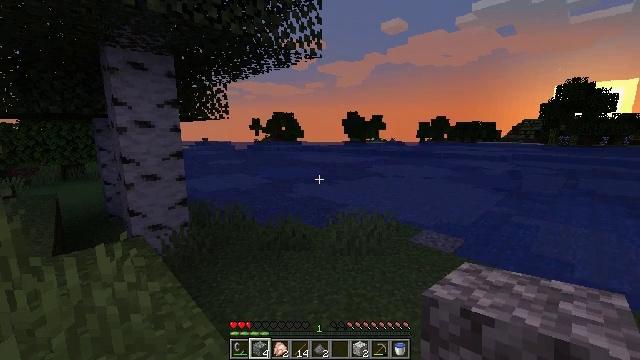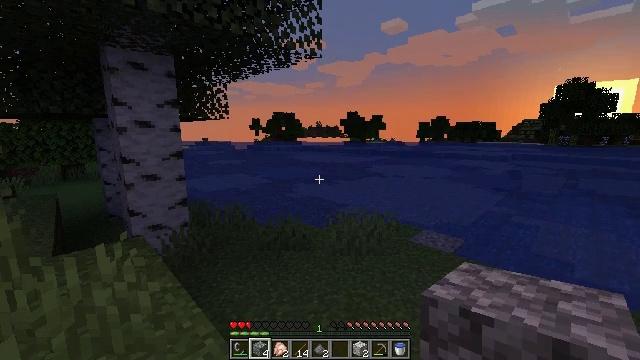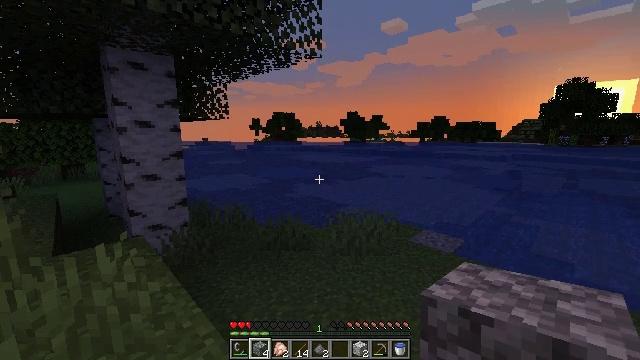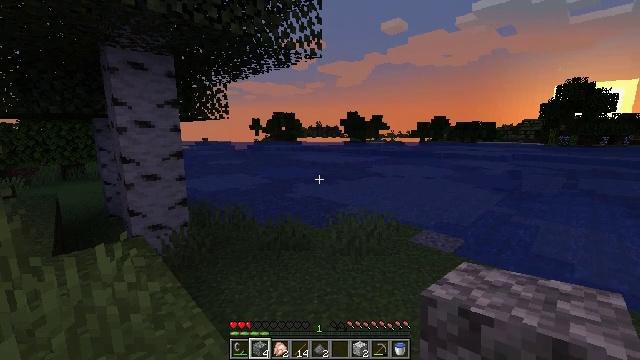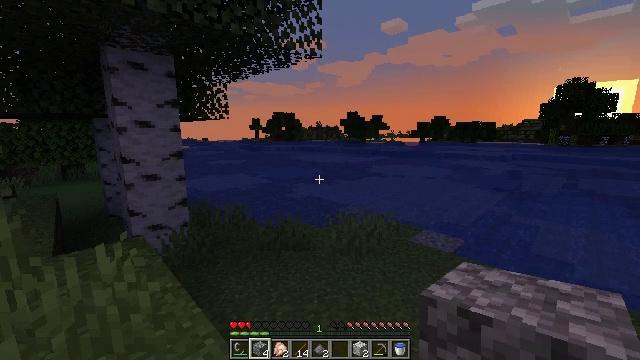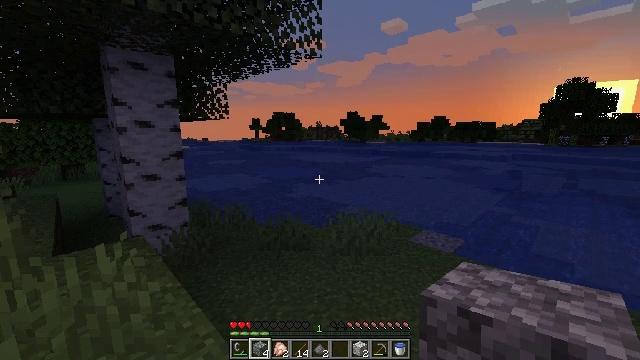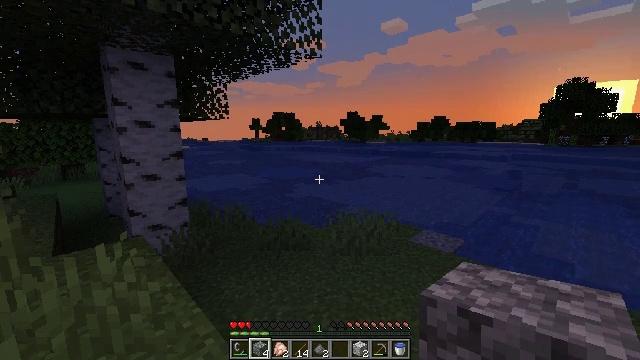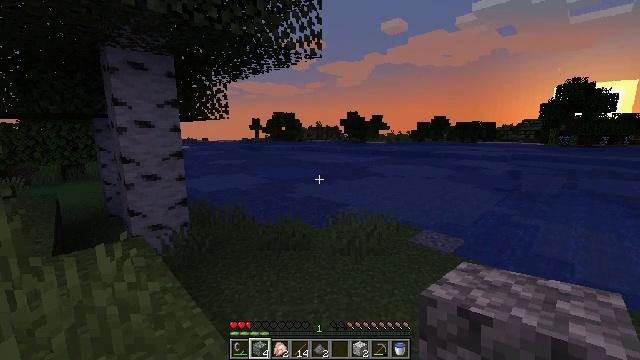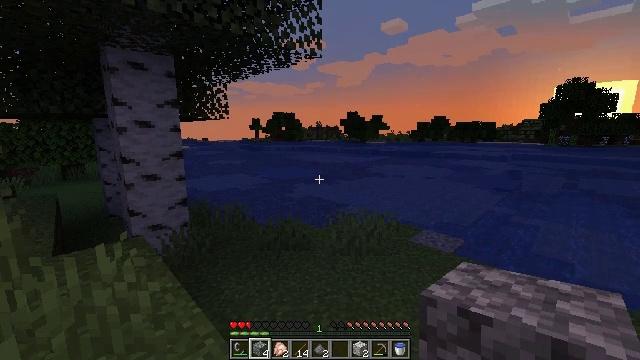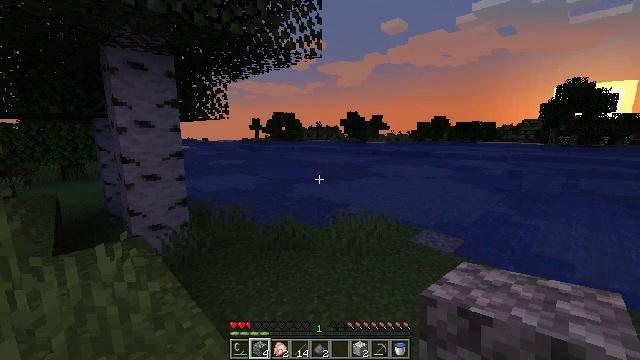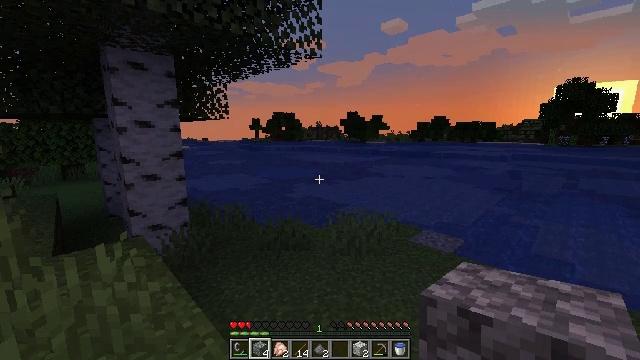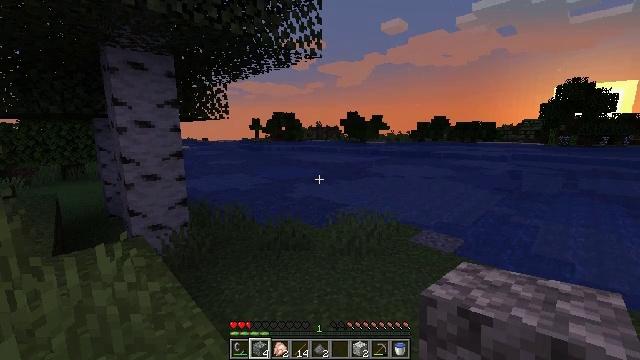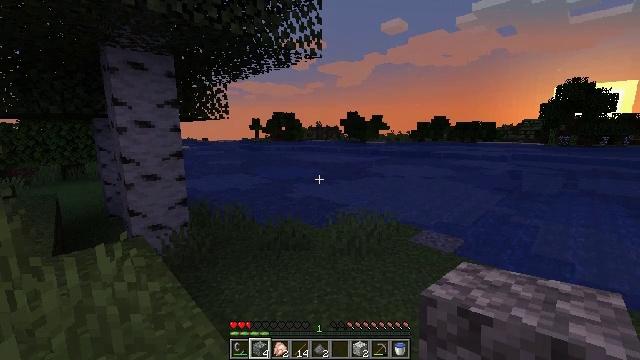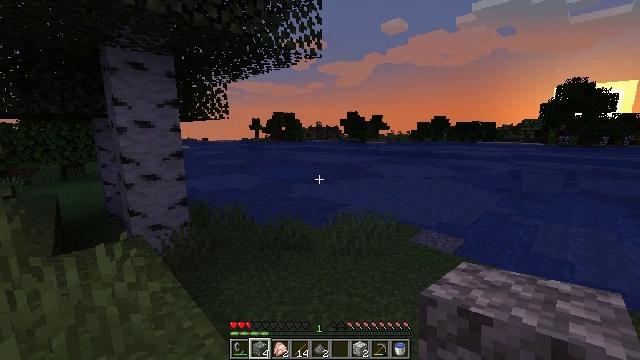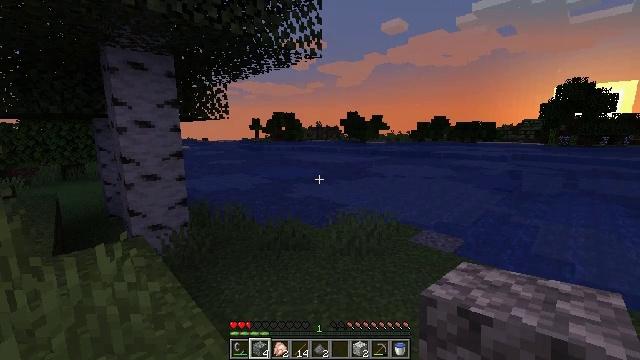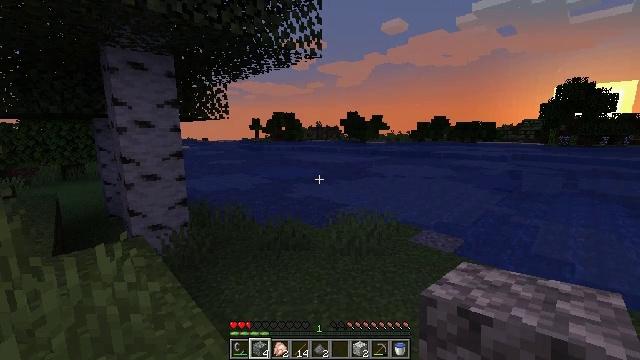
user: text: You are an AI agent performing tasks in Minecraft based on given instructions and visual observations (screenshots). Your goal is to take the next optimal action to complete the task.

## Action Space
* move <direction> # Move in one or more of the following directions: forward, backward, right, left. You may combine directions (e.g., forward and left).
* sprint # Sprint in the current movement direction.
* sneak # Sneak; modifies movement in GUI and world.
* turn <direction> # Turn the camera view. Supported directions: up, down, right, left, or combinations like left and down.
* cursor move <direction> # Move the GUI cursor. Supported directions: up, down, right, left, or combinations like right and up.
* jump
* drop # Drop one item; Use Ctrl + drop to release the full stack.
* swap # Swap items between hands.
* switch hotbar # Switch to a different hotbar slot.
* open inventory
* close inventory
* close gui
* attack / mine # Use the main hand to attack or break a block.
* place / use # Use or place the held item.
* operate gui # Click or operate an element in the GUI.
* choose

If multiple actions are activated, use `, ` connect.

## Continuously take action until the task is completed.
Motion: motion action
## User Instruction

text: Gather basalt from the ground.
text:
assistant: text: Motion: no_op
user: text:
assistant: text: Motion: no_op
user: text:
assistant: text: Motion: no_op
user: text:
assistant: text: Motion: no_op
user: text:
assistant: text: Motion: no_op
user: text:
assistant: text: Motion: no_op
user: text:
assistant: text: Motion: no_op
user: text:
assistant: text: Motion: no_op
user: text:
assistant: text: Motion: no_op
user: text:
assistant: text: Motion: no_op
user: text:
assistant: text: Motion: no_op
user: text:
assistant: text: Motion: no_op
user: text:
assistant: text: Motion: no_op
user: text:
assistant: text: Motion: no_op
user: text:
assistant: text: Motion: no_op
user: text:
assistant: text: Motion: no_op
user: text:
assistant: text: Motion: no_op
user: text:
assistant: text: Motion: no_op
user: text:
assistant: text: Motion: no_op
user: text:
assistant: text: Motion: no_op
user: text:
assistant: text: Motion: no_op
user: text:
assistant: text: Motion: no_op
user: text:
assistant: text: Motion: no_op
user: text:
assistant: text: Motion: no_op
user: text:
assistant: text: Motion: no_op
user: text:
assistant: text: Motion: no_op
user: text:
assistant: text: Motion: no_op
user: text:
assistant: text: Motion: no_op
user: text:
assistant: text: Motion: no_op
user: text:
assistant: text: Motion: no_op